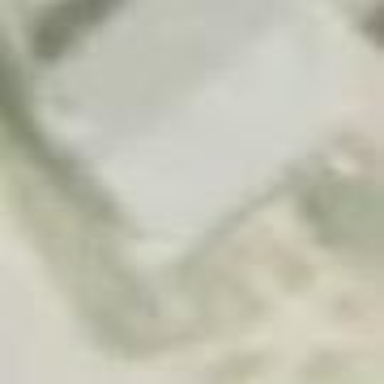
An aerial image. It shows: Shed building.